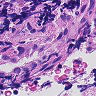
Metastatic tissue present: yes